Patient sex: M
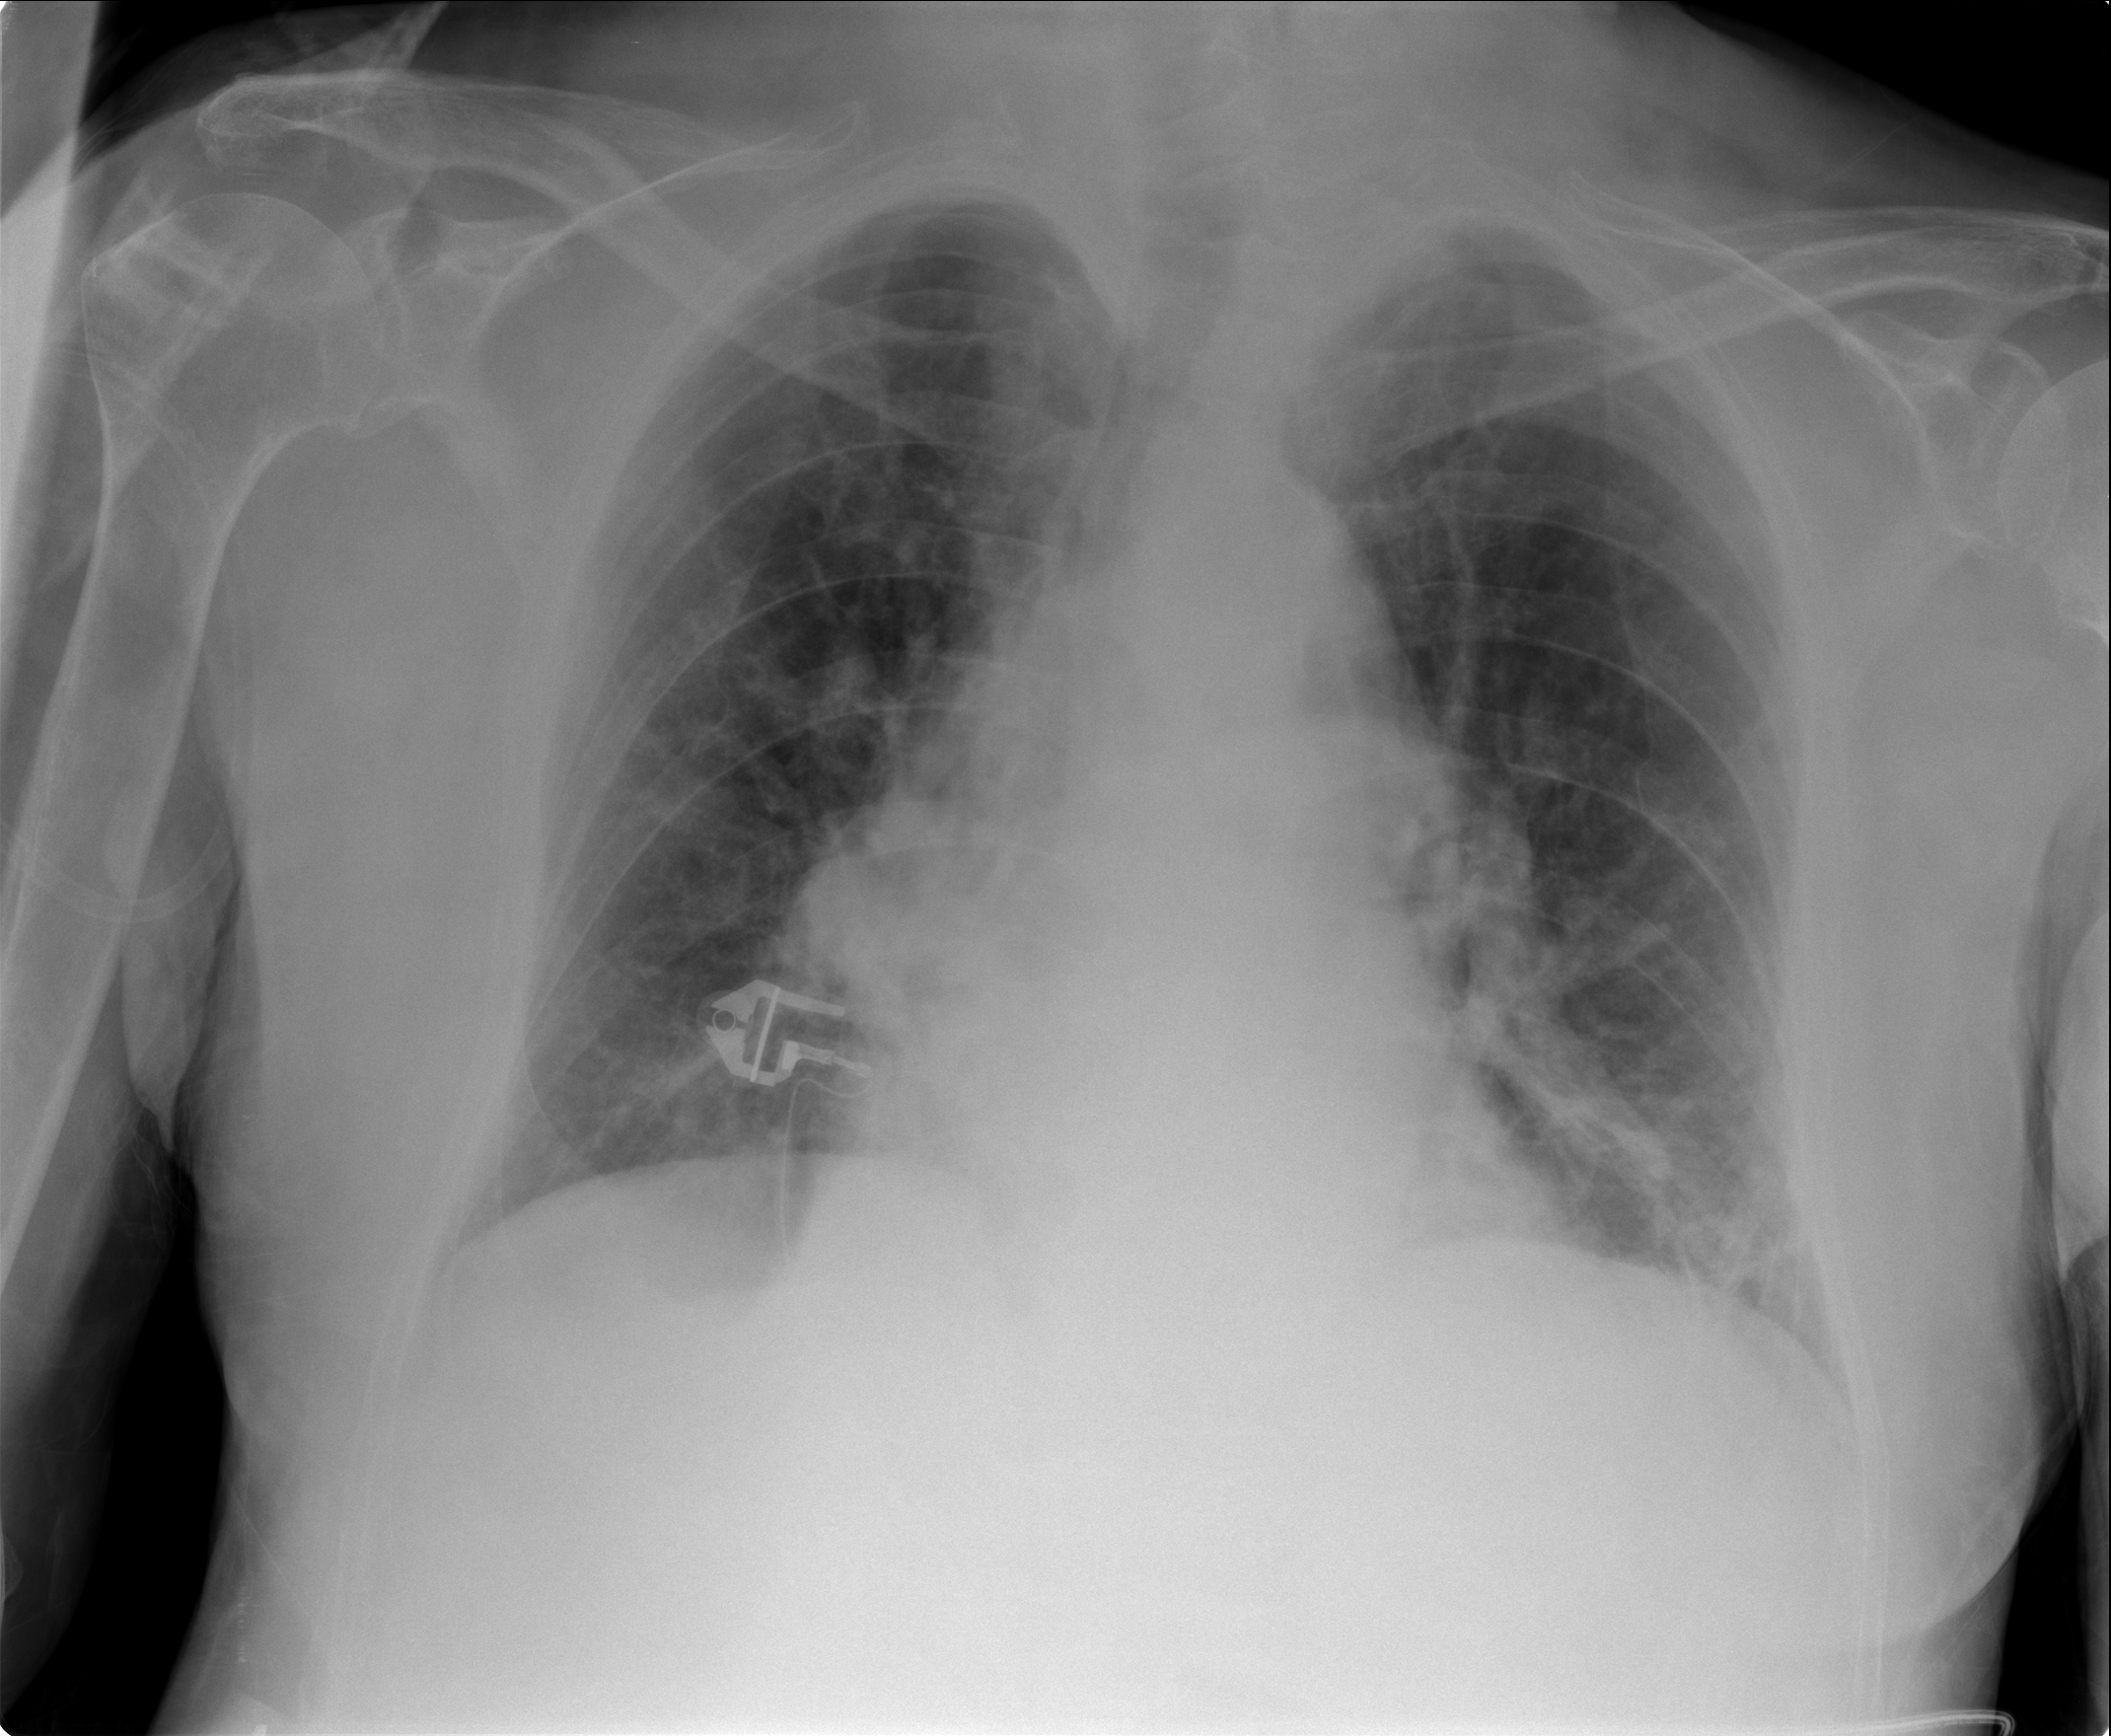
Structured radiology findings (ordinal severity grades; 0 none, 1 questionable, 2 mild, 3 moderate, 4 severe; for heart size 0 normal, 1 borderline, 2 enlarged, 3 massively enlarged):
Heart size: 2
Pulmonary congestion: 2
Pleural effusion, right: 1
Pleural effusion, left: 1
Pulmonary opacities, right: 2
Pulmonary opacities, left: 2
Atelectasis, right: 2
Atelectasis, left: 2